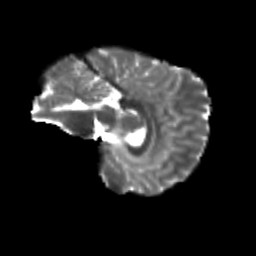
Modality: T2w
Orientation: sagittal
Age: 9
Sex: female
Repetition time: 9.512 s
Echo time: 0.089 s